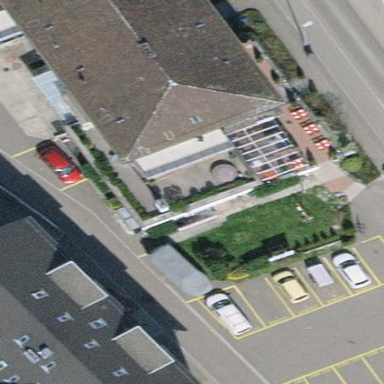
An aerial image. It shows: Restaurant building.